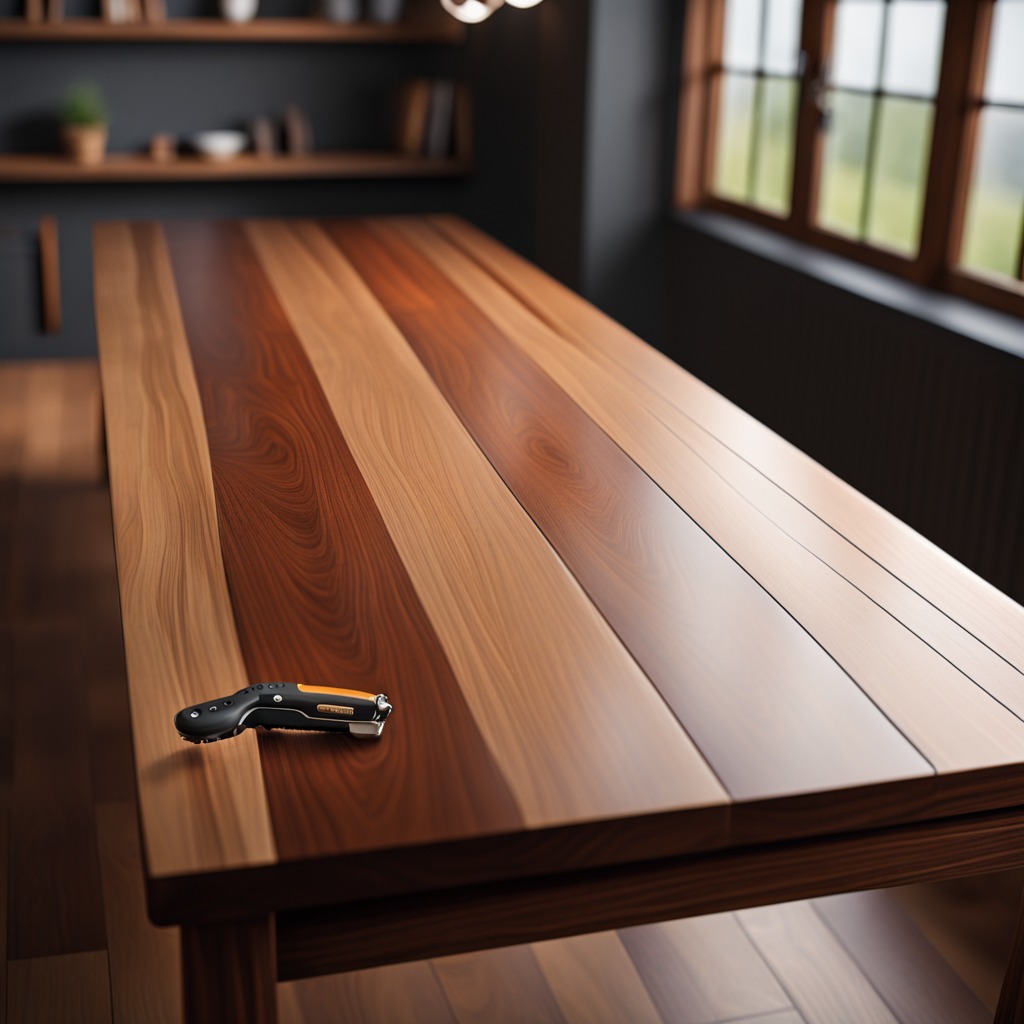
A utility knife is lying on the wooden table in the carpentry studio.